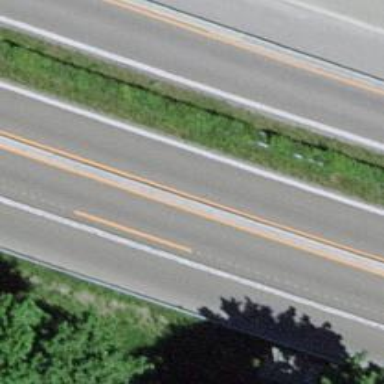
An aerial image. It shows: Asphalt motorway.